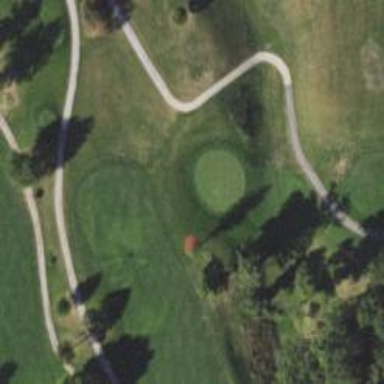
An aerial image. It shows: Golf hole.